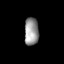
Tissue: lung
Cell type: Epithelial cells
Senescence score: 0.205
Nuclear area (px): 380
Mean DAPI intensity: 152.45